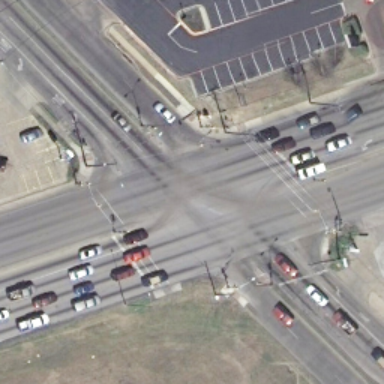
An intersection with many cars on the road .